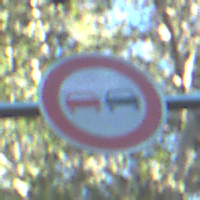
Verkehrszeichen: Ueberholverbot
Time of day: MorningAfternoon
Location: Outdoor (Nature)
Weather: Clear
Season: NotSpecified
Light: Natural